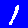
Digit: 1